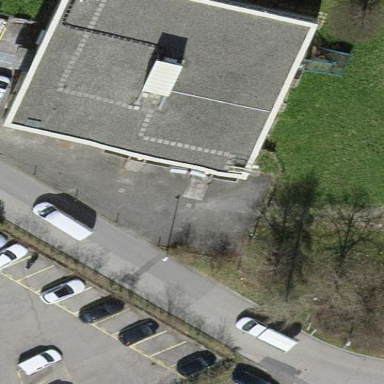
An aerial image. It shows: Office building.